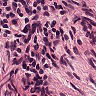
Metastatic tissue present: no